Question: I am somewhat new to google sheets and would appreciate any help/guidance - thank you!
I am attempting to extract the number of likes into a cell (line is highlighted in picture). I have not be able to successfully use REGEX and ImportXLM.
Here's what I have:
'''
=IMPORTXML(B2,"//meta[@property='og:description']/@content")
'''
The cell prints "Unwind to these calm classical guitar pieces." - I'm honestly not sure where it got this from.

Thank you again!
Edit: Here is the URL: <URL>
I can extract pretty much everything but the og:description. It just prints the description
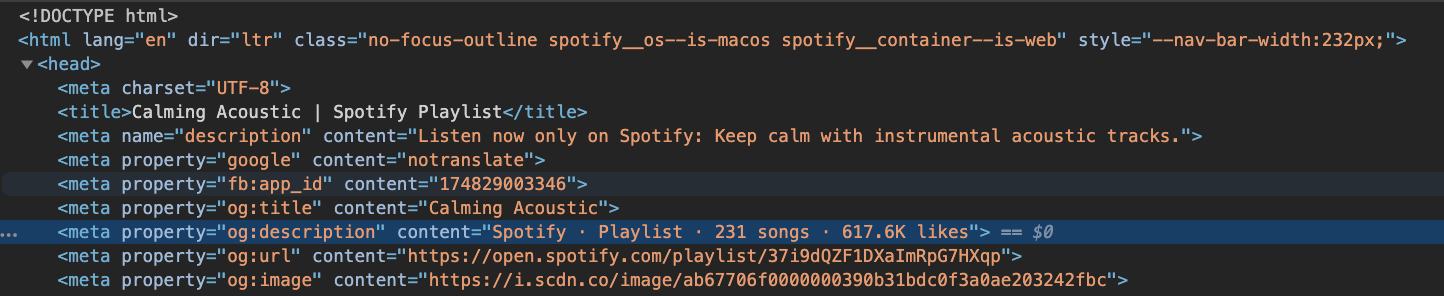
Answer: try:
'''
=INDEX(REGEXEXTRACT(QUERY(ARRAY_CONSTRAIN(IMPORTDATA(A1), 500, 5),
"select Col5 where Col4 contains 'followers'", 0), "\d+")*1)
'''
<URL>
---
## fix:
'''
=INDEX(REGEXEXTRACT(IFERROR(QUERY(ARRAY_CONSTRAIN(IMPORTDATA(A2), 500, 5),
"select Col5 where Col4 contains 'followers'", 0),
QUERY(ARRAY_CONSTRAIN(IMPORTDATA(A2), 500, 7),
"select Col7 where Col6 contains 'followers'", 0)), "\d+")*1)
'''
<URL>